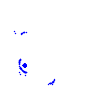
Particle: kaon